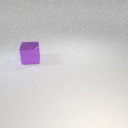
large purple metal cube